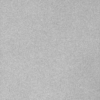
Label: dusty